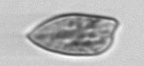
Label: Prorocentrum_dentatum